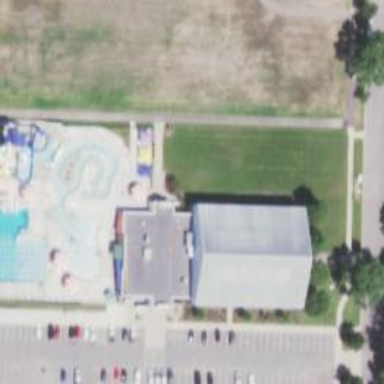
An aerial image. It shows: Fitness center located in leisure land.